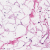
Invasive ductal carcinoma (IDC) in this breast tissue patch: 0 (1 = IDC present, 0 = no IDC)